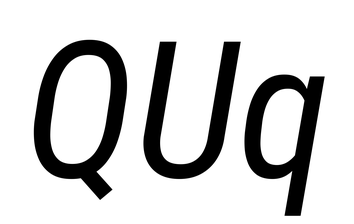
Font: Roboto-Italic_Condensed_Italic